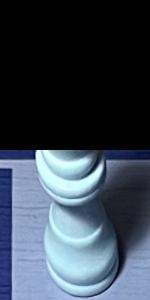
Label: King_White